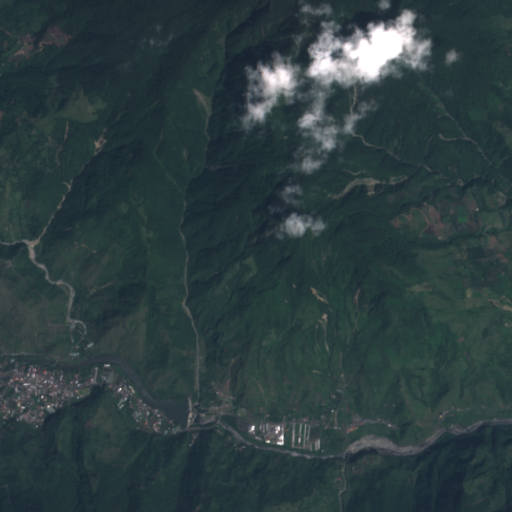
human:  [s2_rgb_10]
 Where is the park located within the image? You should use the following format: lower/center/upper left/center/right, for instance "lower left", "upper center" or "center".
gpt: The park is located in the lower left of the image.
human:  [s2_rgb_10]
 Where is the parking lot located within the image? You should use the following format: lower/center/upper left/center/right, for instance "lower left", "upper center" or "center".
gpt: The parking lot is located in the lower center of the image.
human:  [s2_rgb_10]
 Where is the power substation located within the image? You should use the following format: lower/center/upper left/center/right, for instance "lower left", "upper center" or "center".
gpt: The power substation is located in the lower center of the image.
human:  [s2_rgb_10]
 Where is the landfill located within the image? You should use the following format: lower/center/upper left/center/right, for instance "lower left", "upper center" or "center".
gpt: There is no landfill in the image.